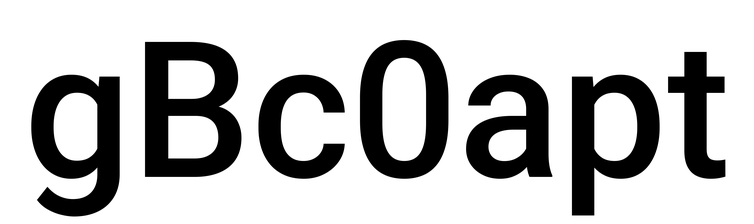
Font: Roboto_Medium